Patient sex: F
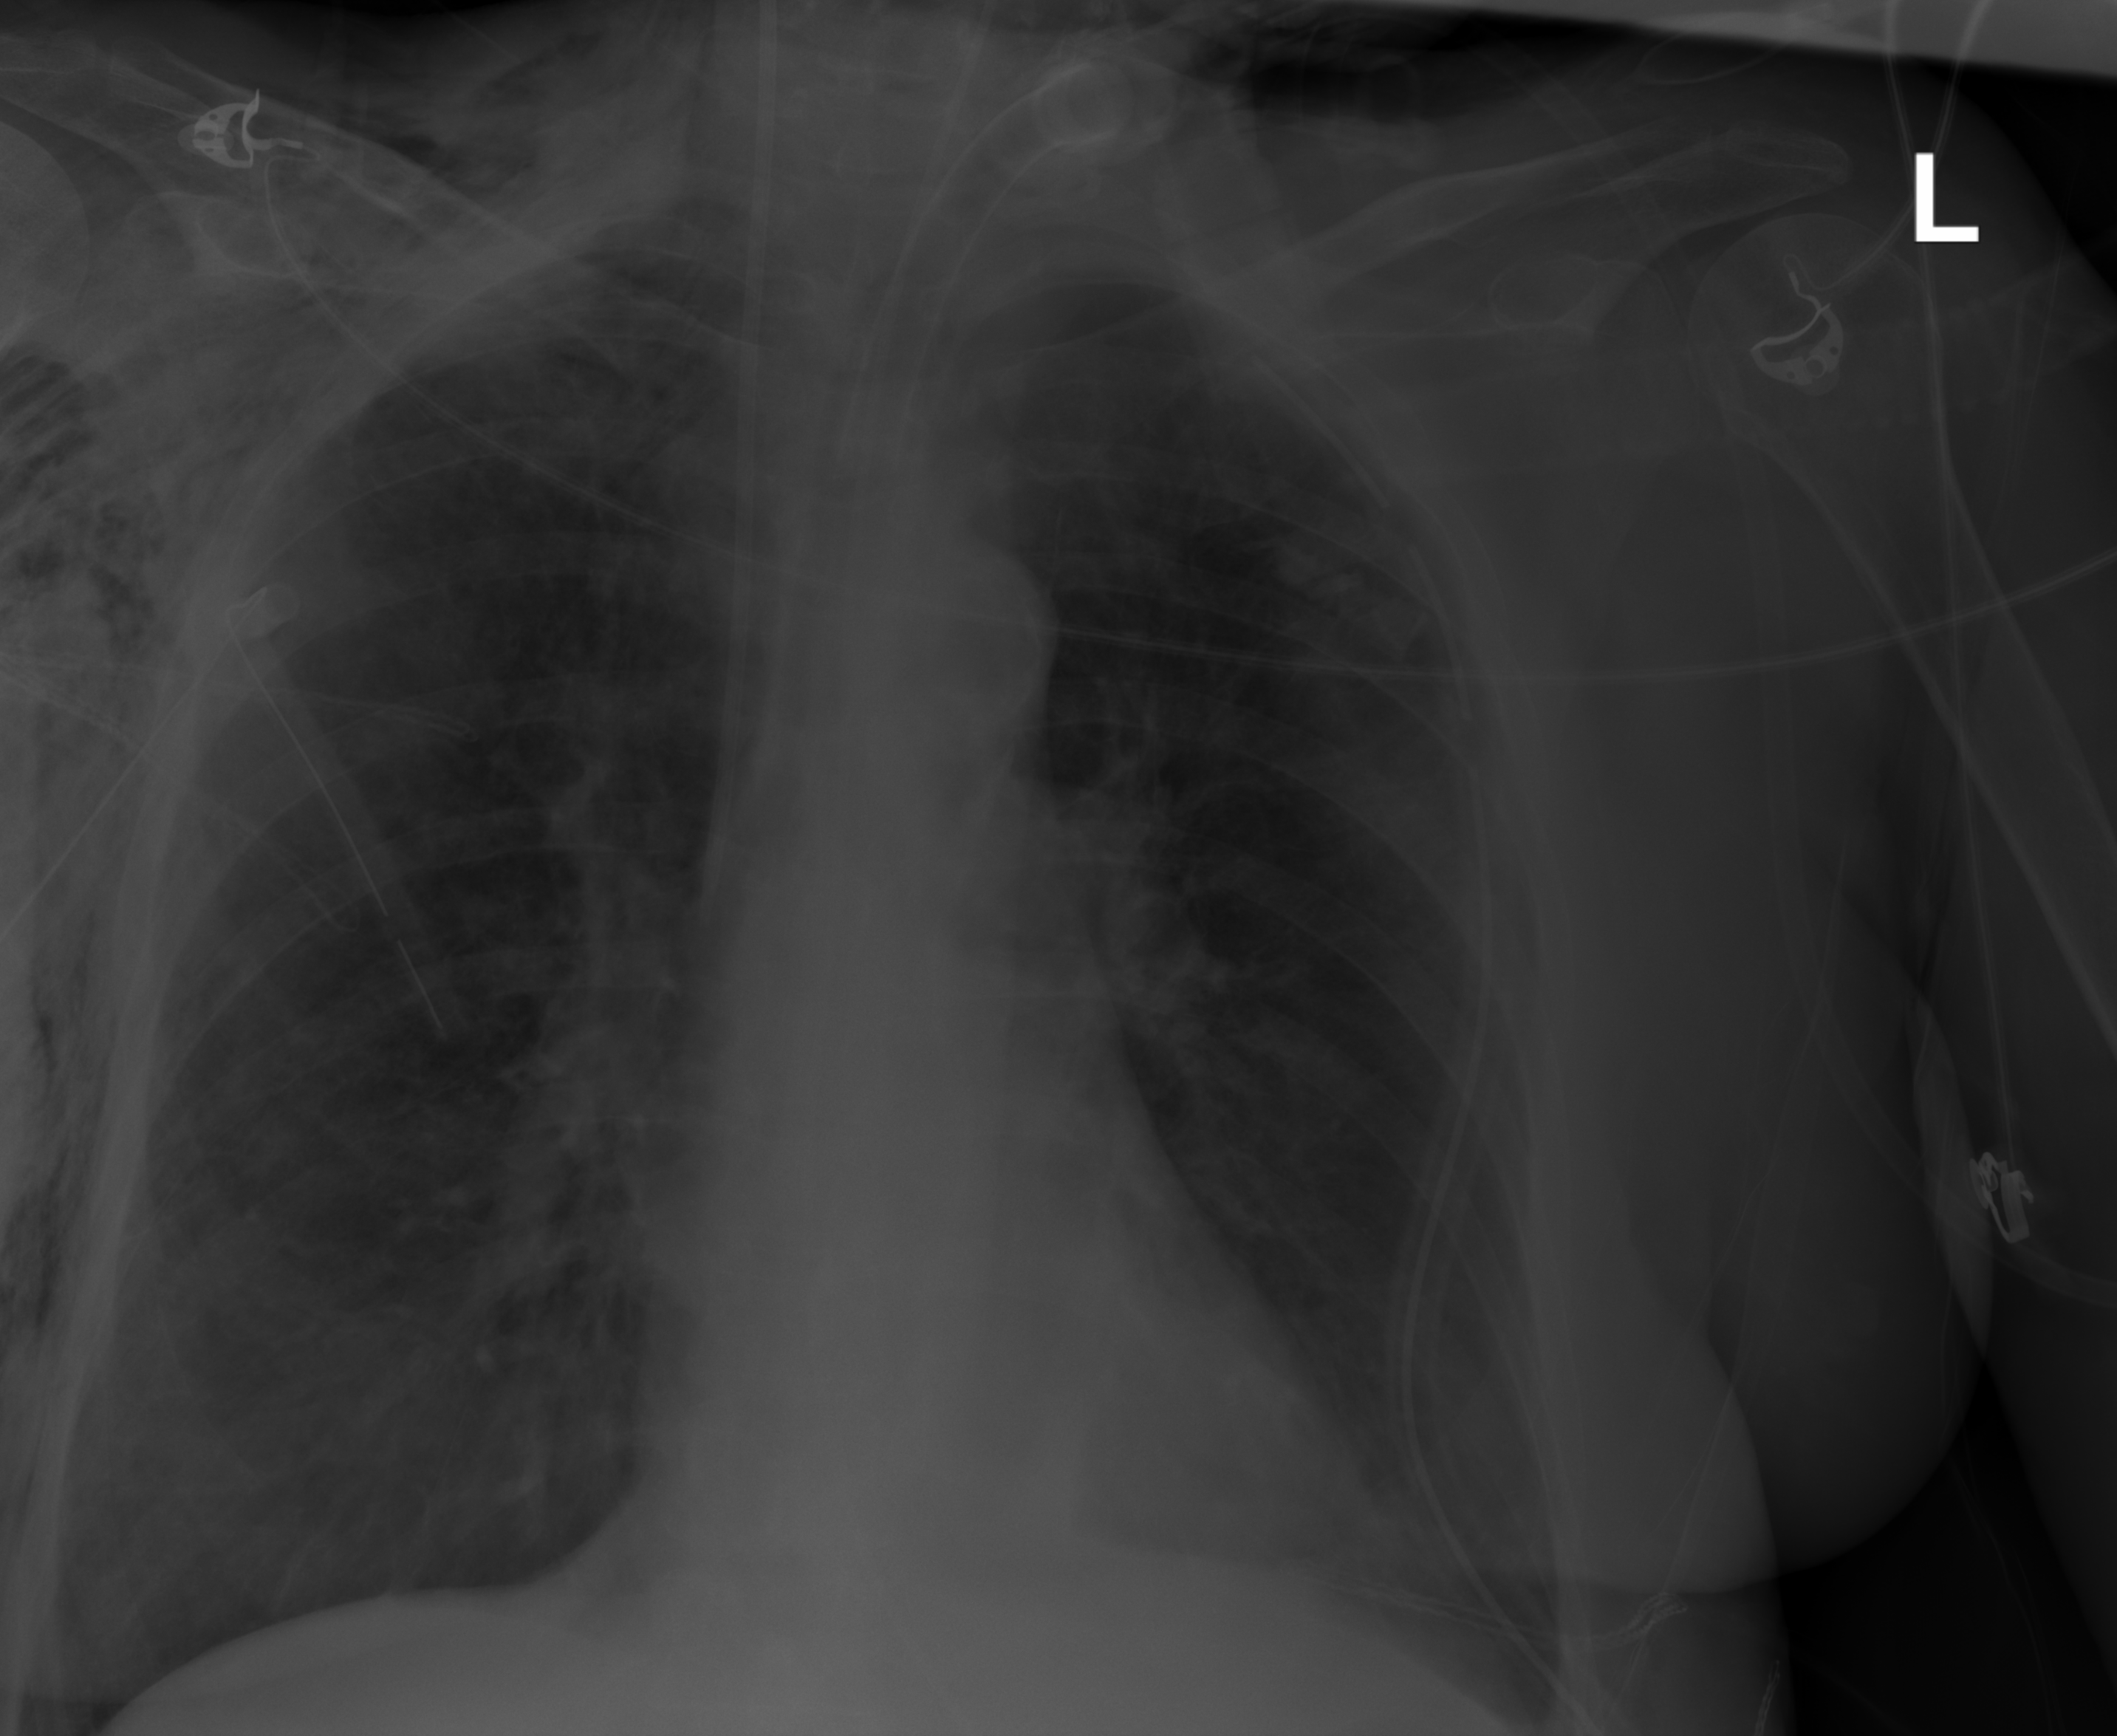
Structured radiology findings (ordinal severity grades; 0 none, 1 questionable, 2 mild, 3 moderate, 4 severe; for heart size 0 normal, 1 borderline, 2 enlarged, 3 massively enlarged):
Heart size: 0
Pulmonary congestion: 2
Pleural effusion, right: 0
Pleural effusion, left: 0
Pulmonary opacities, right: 0
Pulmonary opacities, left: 0
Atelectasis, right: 0
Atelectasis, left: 2